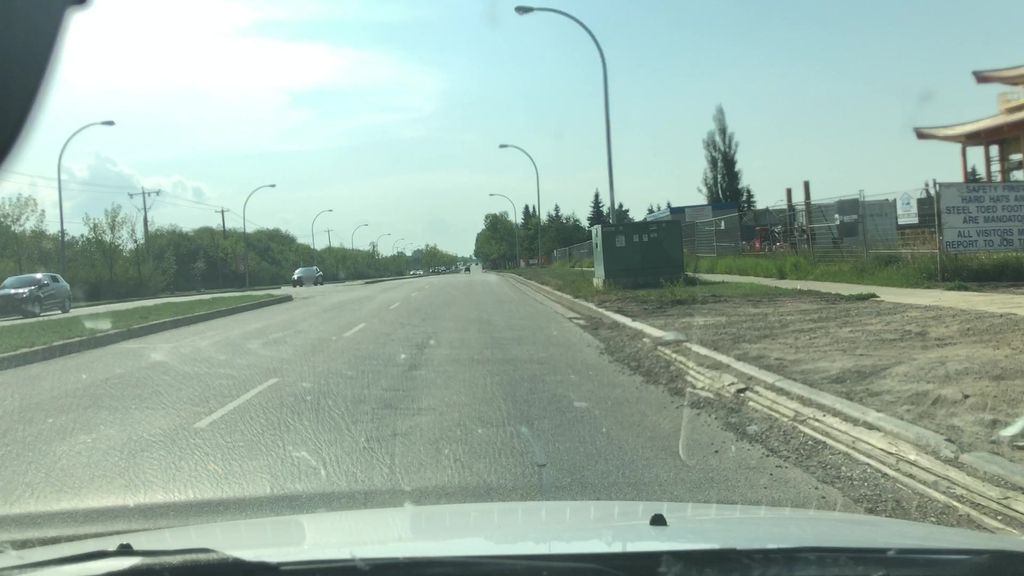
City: edmonton